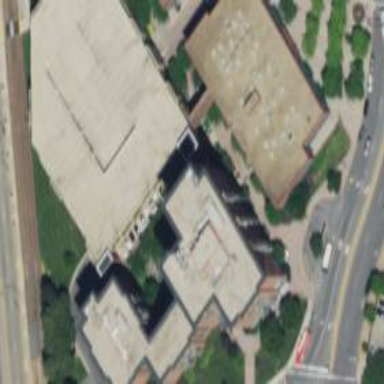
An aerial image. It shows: Multi-storey parking garage.